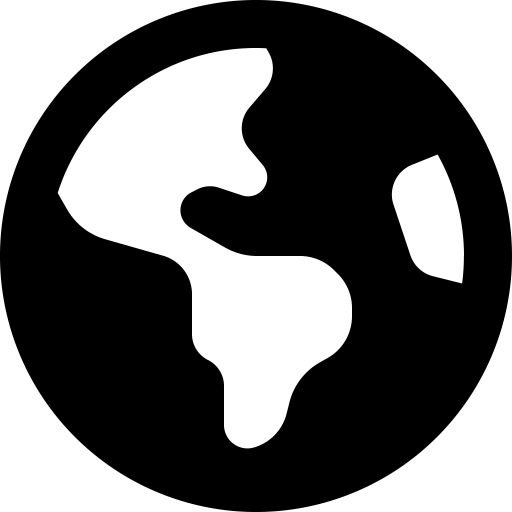
Tags: icon, FontAwesome, fa-icon, solid, earth, americas